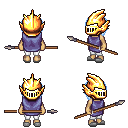
a pixel art fantasy rpg character, female body template, human, tanned skin, chain tabard jacket, white pants, white cyan pageboy hairstyle, gold helm, white slippers, spear, four views (front, back, left, right), 2x2 character sprite sheet, small pixel art, hard edges, no anti-aliasing